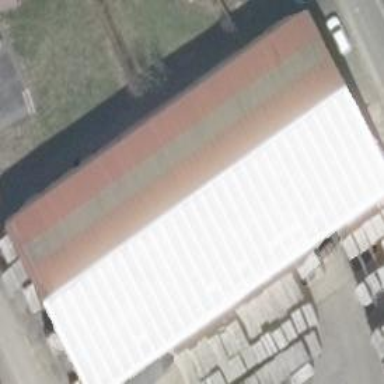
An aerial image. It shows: Industrial building.